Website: crate-barrel
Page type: payment
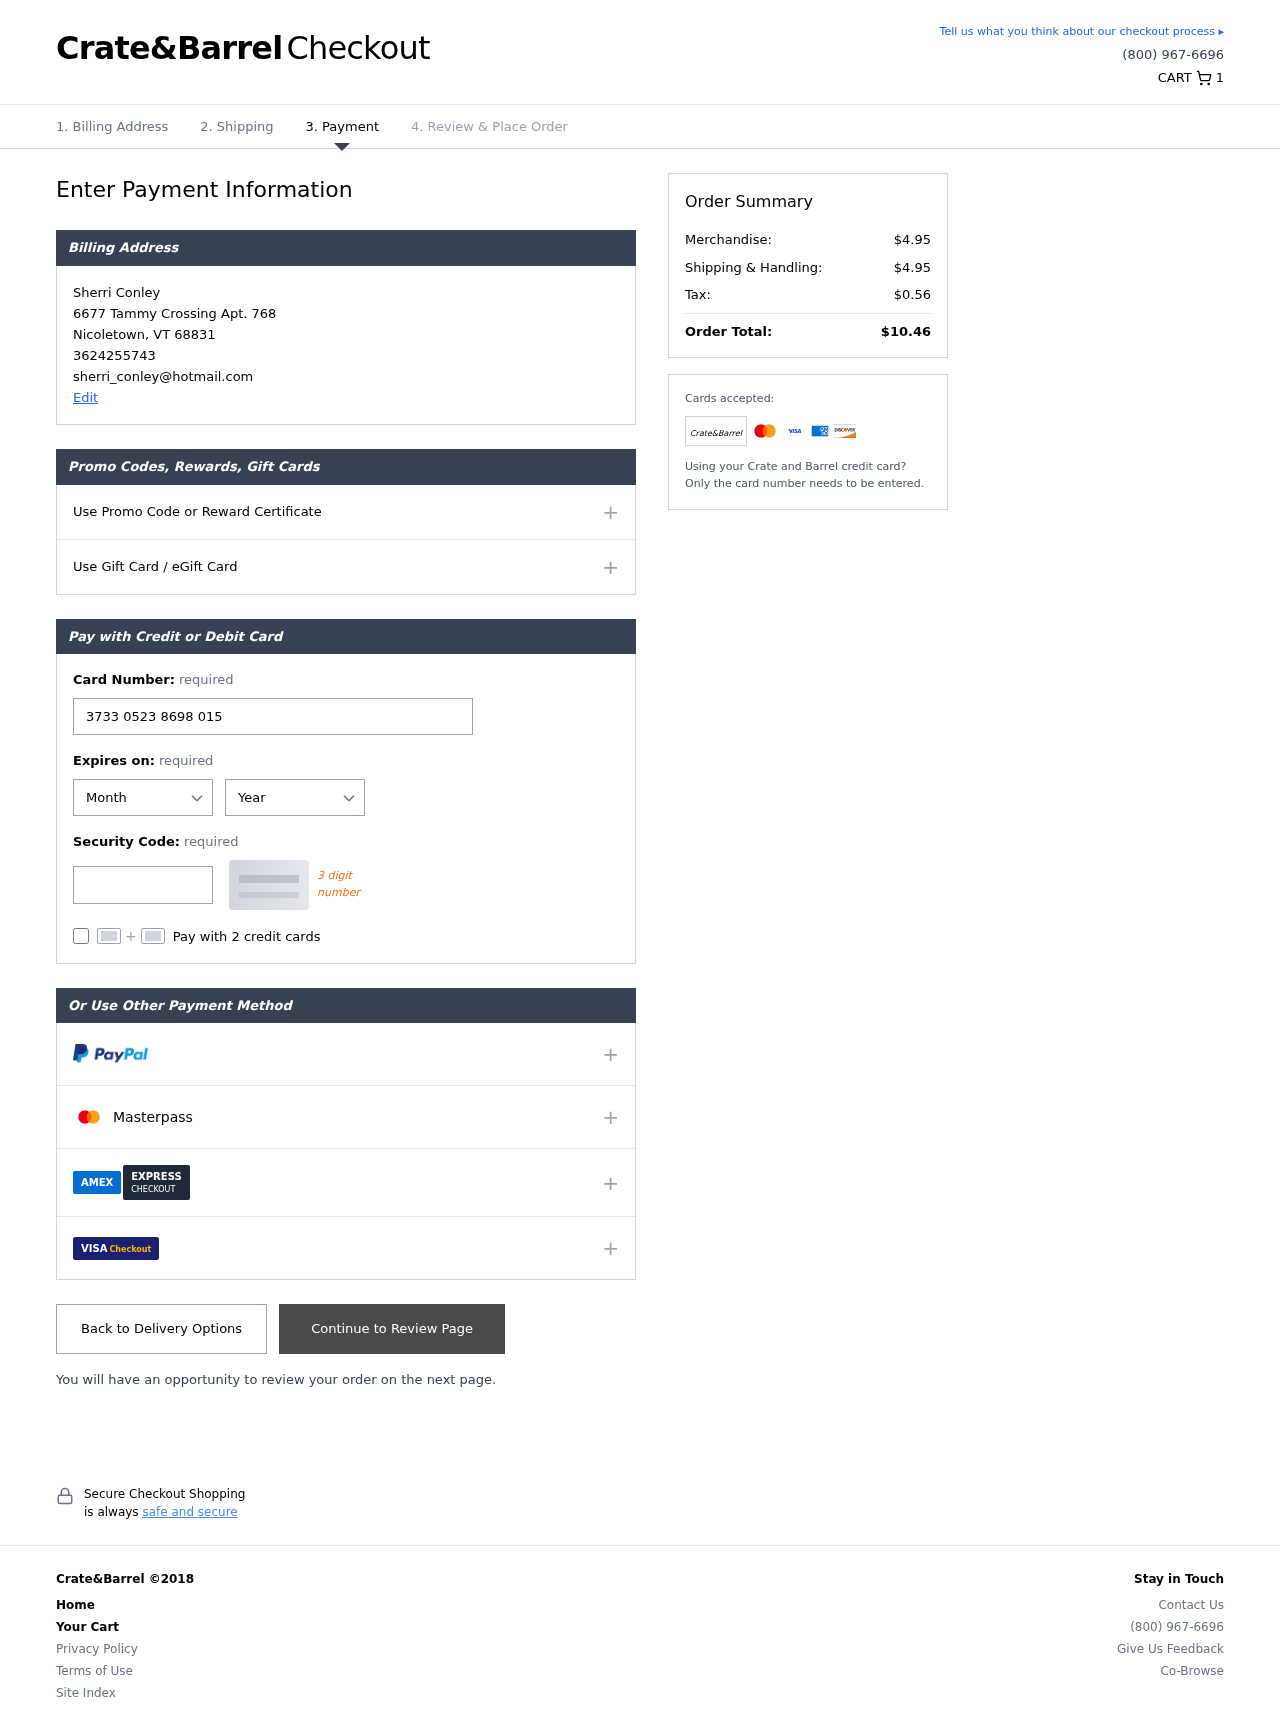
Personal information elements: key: PII_CARD_CVV
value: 1672
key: PII_CARD_EXPIRY_MONTH
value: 09
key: PII_CARD_EXPIRY_YEAR
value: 29
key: PII_CARD_NUMBER
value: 3733 0523 8698 015
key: PII_CITY
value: Nicoletown
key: PII_EMAIL
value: sherri_conley@hotmail.com
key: PII_FULLNAME
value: Sherri Conley
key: PII_PHONE
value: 3624255743
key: PII_POSTCODE
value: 68831
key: PII_STATE_ABBR
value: VT
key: PII_STREET
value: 6677 Tammy Crossing Apt. 768
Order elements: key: ORDER_NUM_ITEMS
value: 1
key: ORDER_SUBTOTAL
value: $4.95
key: ORDER_SHIPPING_COST
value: $4.95
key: ORDER_TAX
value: $0.56
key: ORDER_TOTAL
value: $10.46